Question: Is it possible to get the text inside a UITextView with its wrap info.

So in this case. I will get text like "Dear StackOverFlow,
You make my..." with no more "
". I would like to get a newline after "and now I", like shown in the UITextView.
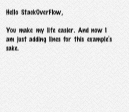
Answer: See my answer here:
<URL>
What you are asking to do is exactly what Core Text does for you. Indeed, Core Text is UITextView knows how to wrap text. So you can ask Core Text where the line breaks are, just as UITextView does. See the example code in my answer - it's a lot simpler and more reliable than what you're trying to do.